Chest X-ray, PA view. Patient: 53 years old, sex M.
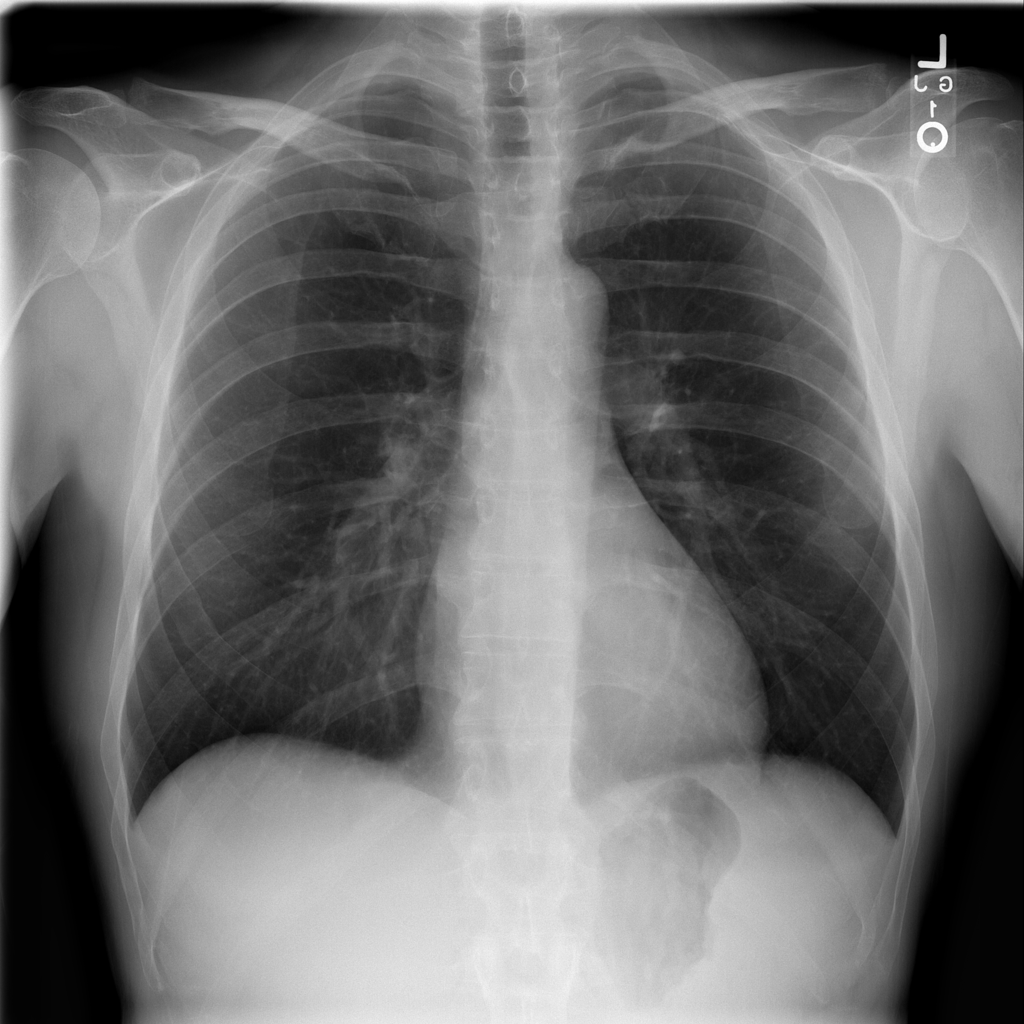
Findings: No Finding